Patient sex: F
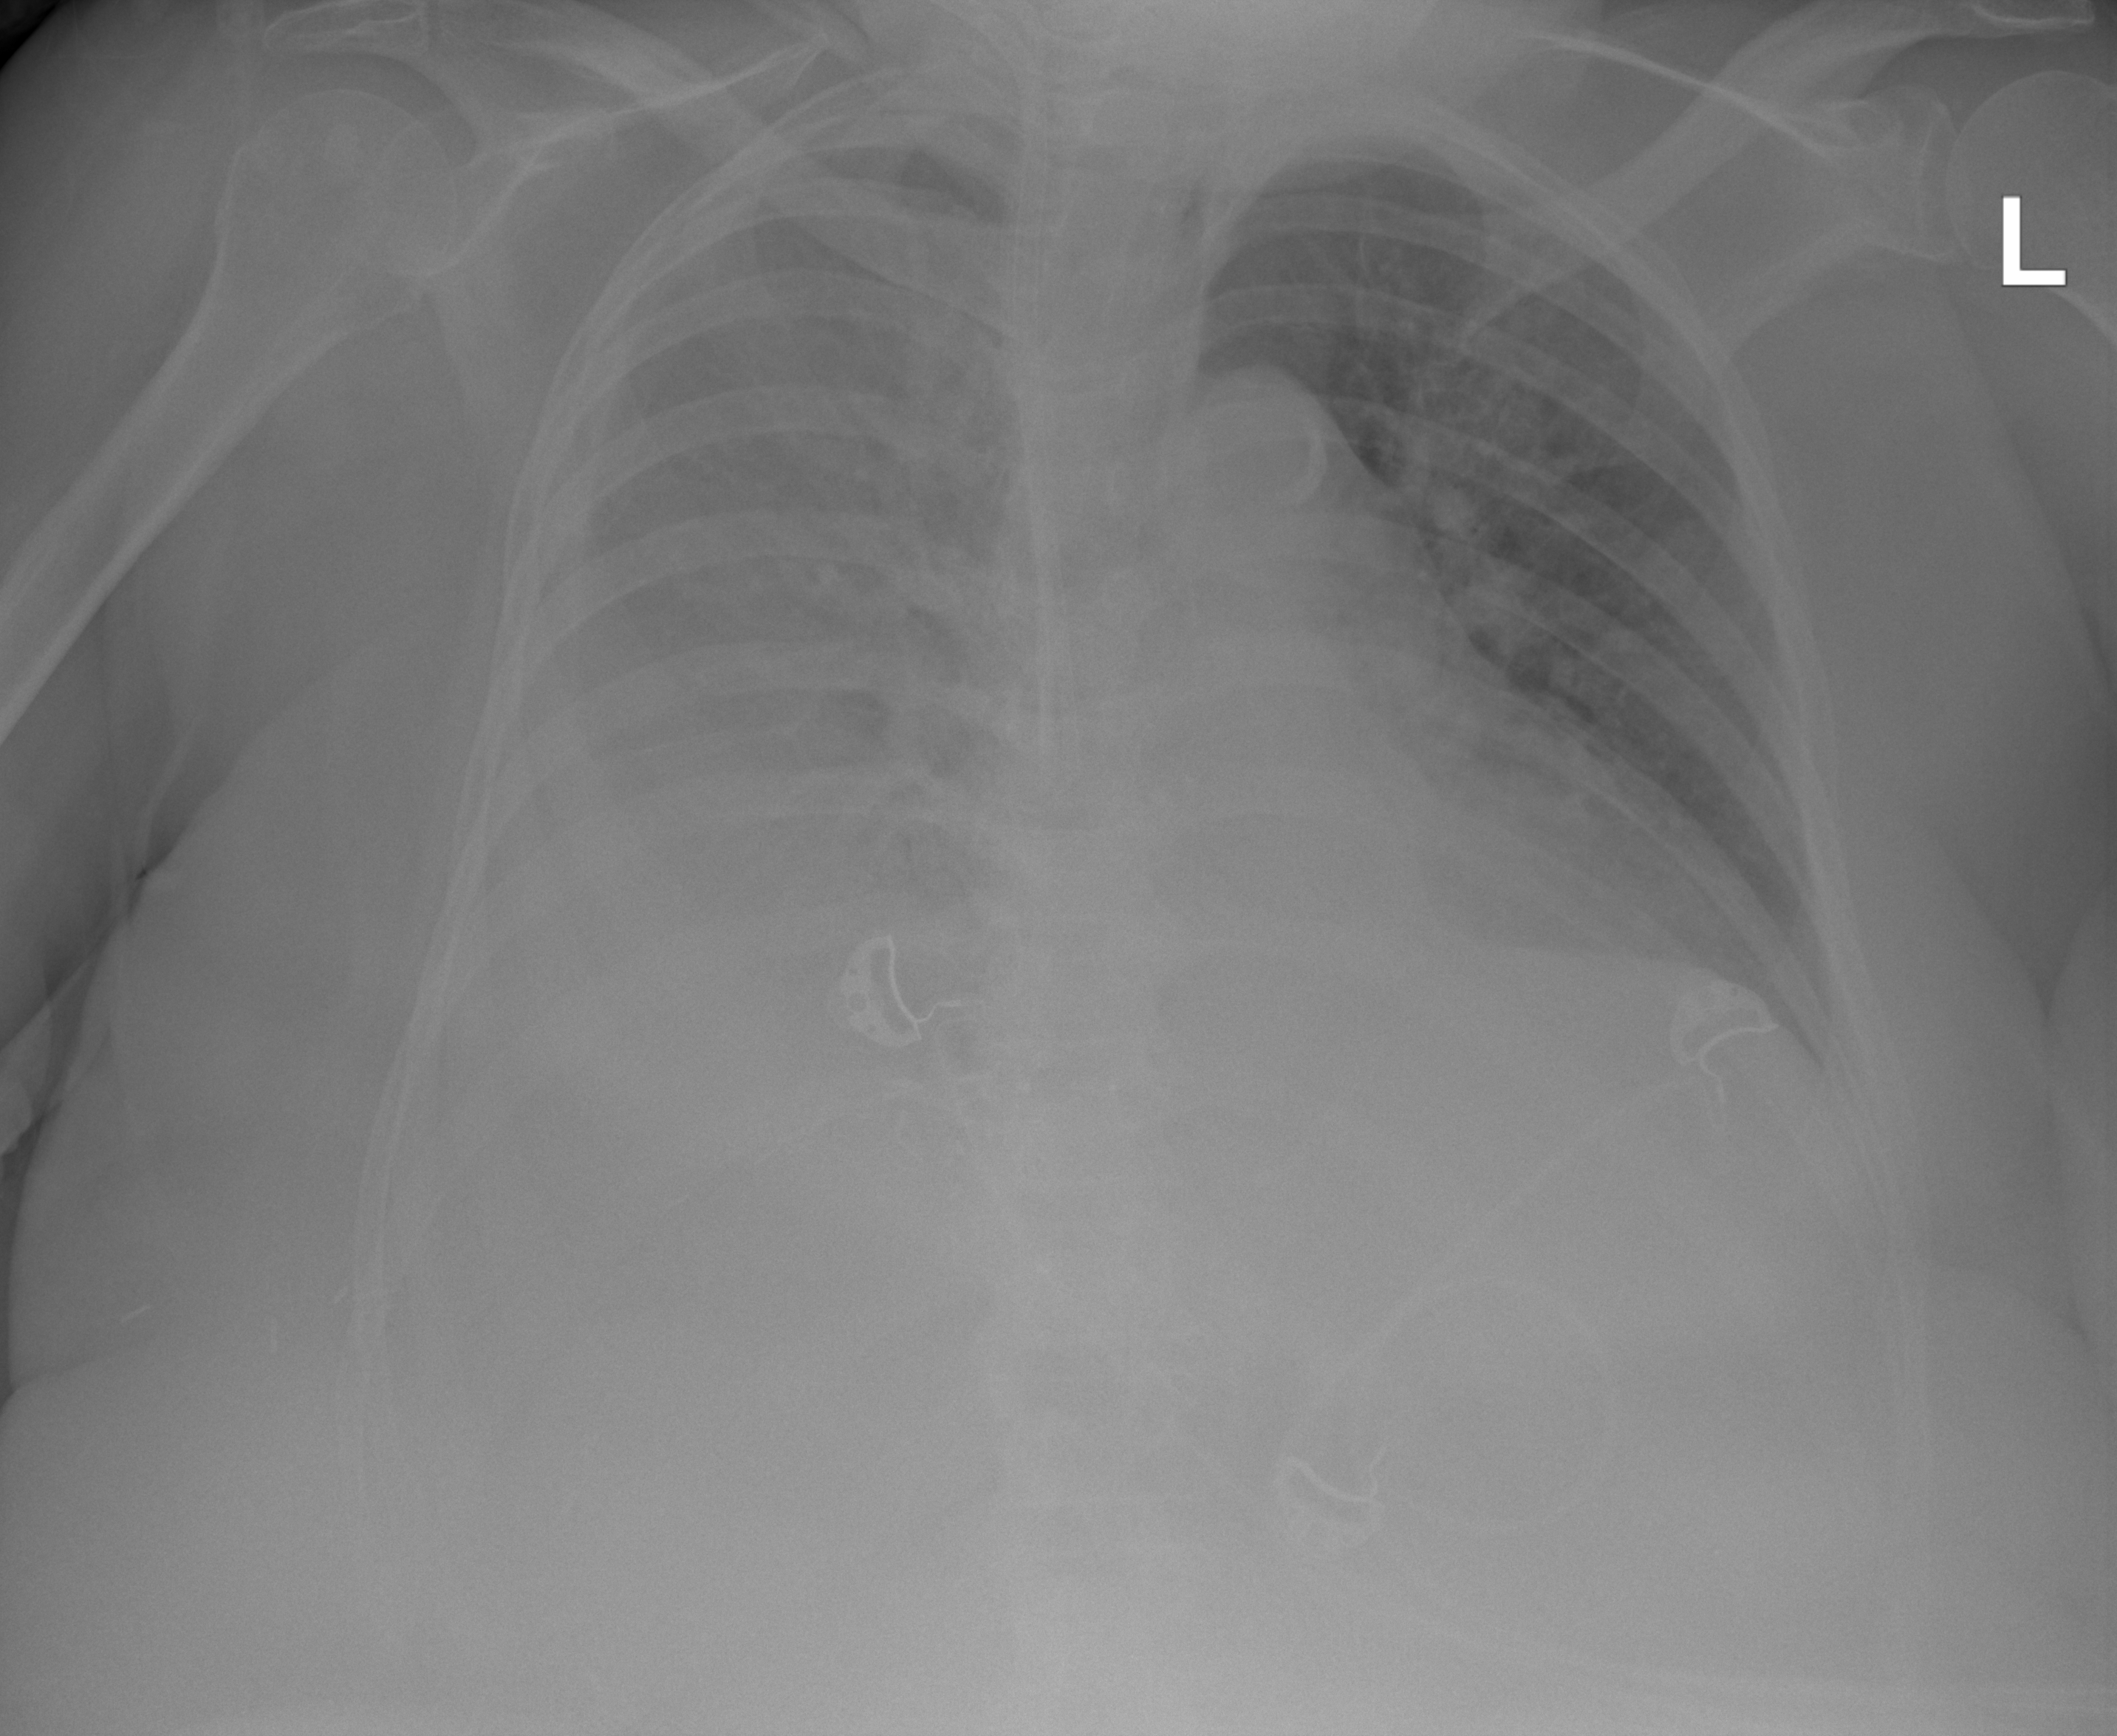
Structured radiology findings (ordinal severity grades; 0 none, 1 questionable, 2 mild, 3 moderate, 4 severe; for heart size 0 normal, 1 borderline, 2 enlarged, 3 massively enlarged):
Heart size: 0
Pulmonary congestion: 0
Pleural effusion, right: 3
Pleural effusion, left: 1
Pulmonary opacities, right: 0
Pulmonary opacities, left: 0
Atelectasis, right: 3
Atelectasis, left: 1